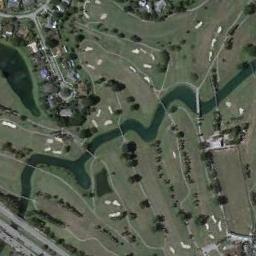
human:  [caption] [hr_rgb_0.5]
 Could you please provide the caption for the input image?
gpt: There are several bunkers on a large green lawn on the golf course, And a small river and lake and several paths, And many trees and many buildings .

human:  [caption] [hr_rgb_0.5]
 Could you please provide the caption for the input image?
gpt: There are more than a dozen bunkers and winding paths in this area .

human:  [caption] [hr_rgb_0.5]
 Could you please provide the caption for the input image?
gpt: There are many trees near the golf course .

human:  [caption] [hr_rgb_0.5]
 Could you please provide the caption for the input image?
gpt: The golf course has a lake, Some fairways, Roads, Barrier trees, Houses and sandpits and a river goes through the golf course .

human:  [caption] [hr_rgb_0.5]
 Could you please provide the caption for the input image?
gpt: There are many bunkers and a river on the golf course .